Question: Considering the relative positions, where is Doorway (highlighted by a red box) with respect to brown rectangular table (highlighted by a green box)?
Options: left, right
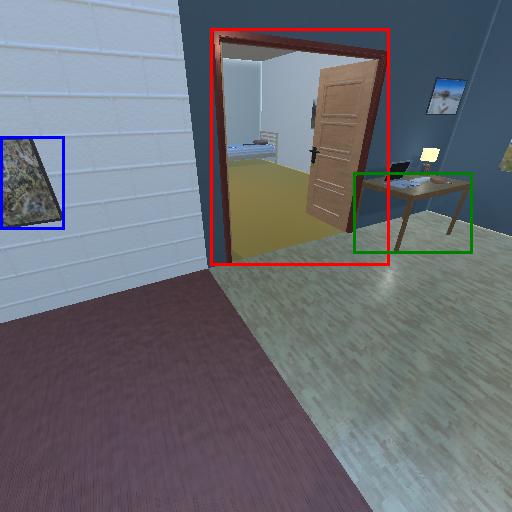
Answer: left